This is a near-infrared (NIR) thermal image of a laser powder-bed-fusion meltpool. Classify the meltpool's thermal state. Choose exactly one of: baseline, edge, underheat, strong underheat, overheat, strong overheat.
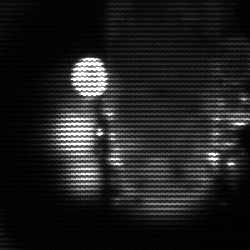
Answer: strong underheat